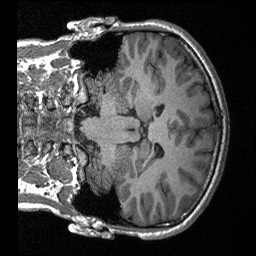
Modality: T1w
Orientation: coronal
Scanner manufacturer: siemens
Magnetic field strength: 3 T
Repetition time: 2.3 s
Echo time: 0.00226 s